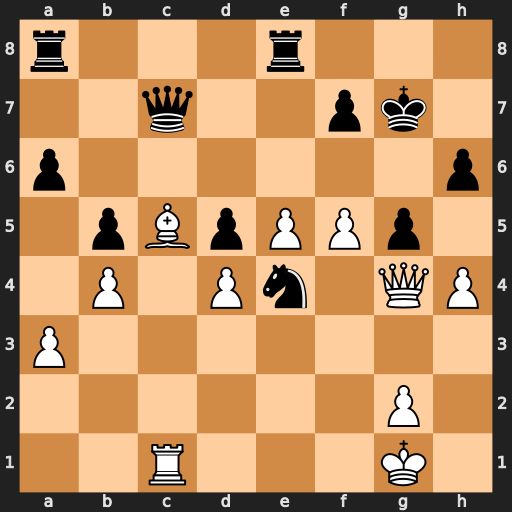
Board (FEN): r3r3/2q2pk1/p6p/1pBpPPp1/1P1Pn1QP/P7/6P1/2R3K1
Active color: w
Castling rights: -
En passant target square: -
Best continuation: Bf8+ Kxf8 Rxc7